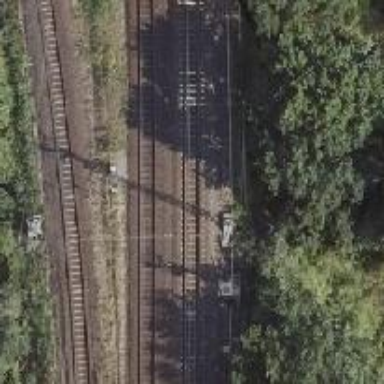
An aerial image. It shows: Railway signal.